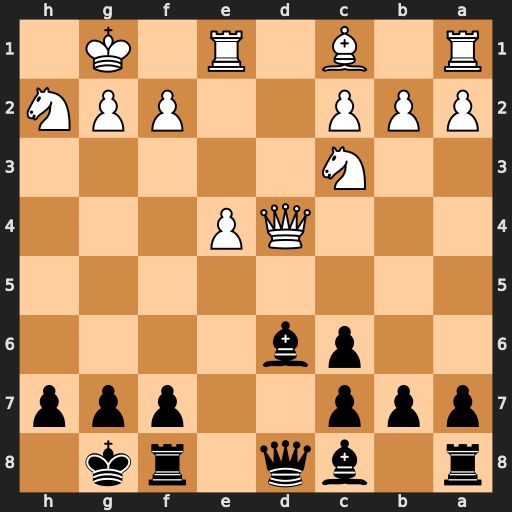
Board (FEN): r1bq1rk1/ppp2ppp/2pb4/8/3QP3/2N5/PPP2PPN/R1B1R1K1
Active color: b
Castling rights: -
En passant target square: -
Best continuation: Bxh2+ Kxh2 Qxd4